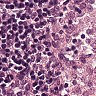
Metastatic tissue present: no